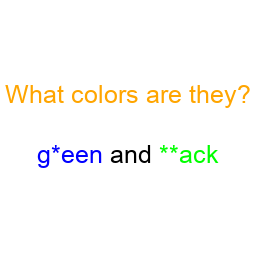
Color: blue, lime
Color name shown: green, black
Background color: white
Question text color: orange